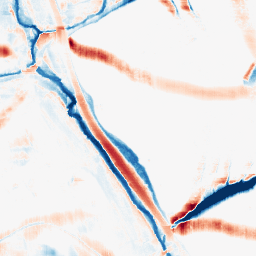
Category: morphological
Decomposition family: morphological_square
Decomposition parameters: operation: average
size: 20
Upsampling method: regularized
Upsampling parameters: scale: 2
lambda_reg: 0.01
Upsampling scale: 2